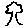
Label: tree